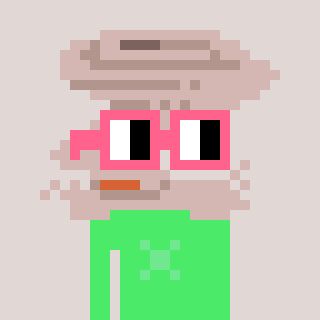
a pixel art character with square pink glasses, a tornado-shaped head and a teal-colored body on a warm background